Question: How is the following possible?

We have two longs with equal vlaues but they are not equal...
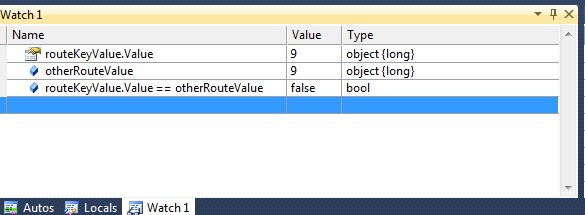
Answer: The compile-time type of the expression is 'object', not 'long'. Therefore '==' is comparing the . It's like this:
'''
object x = 9L;
object y = 9L;
Console.WriteLine(x == y); // false
Console.WriteLine(x.Equals(y)); // true
Console.WriteLine(object.Equals(x, y)); // true; avoids NullReferenceException
'''
You have two distinct objects, both being "boxes" for the long values. '==' on 'object' only compares whether the references refer to the exact same object. 'Equals' compares the objects with each other for equality, so will return true.
If the compile-time types of the two expressions were 'long', '==' would compare them and that would be fine.